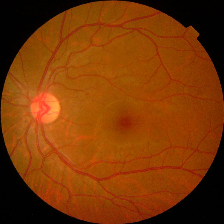
Diabetic retinopathy grade: No DR